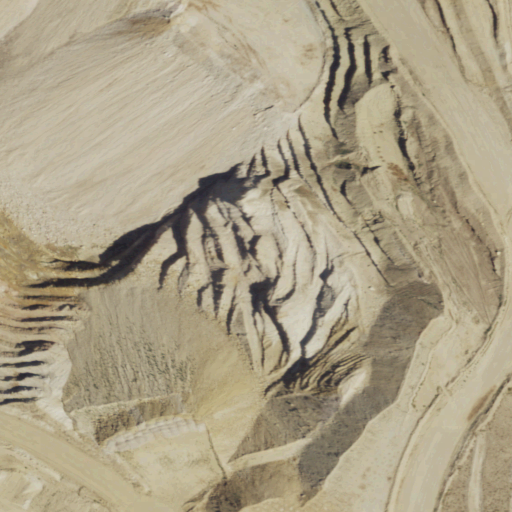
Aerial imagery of mountain in Nevada named Murray Hill containing barren land, medium intensity development, high intensity development, and open development